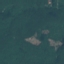
Land use / land cover class: Forest